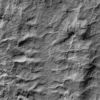
Label: not_dusty